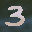
Label: 3